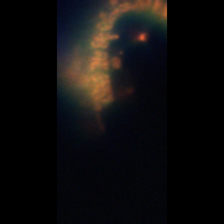
Taxon: Chaetoceros
Group: Diatoms